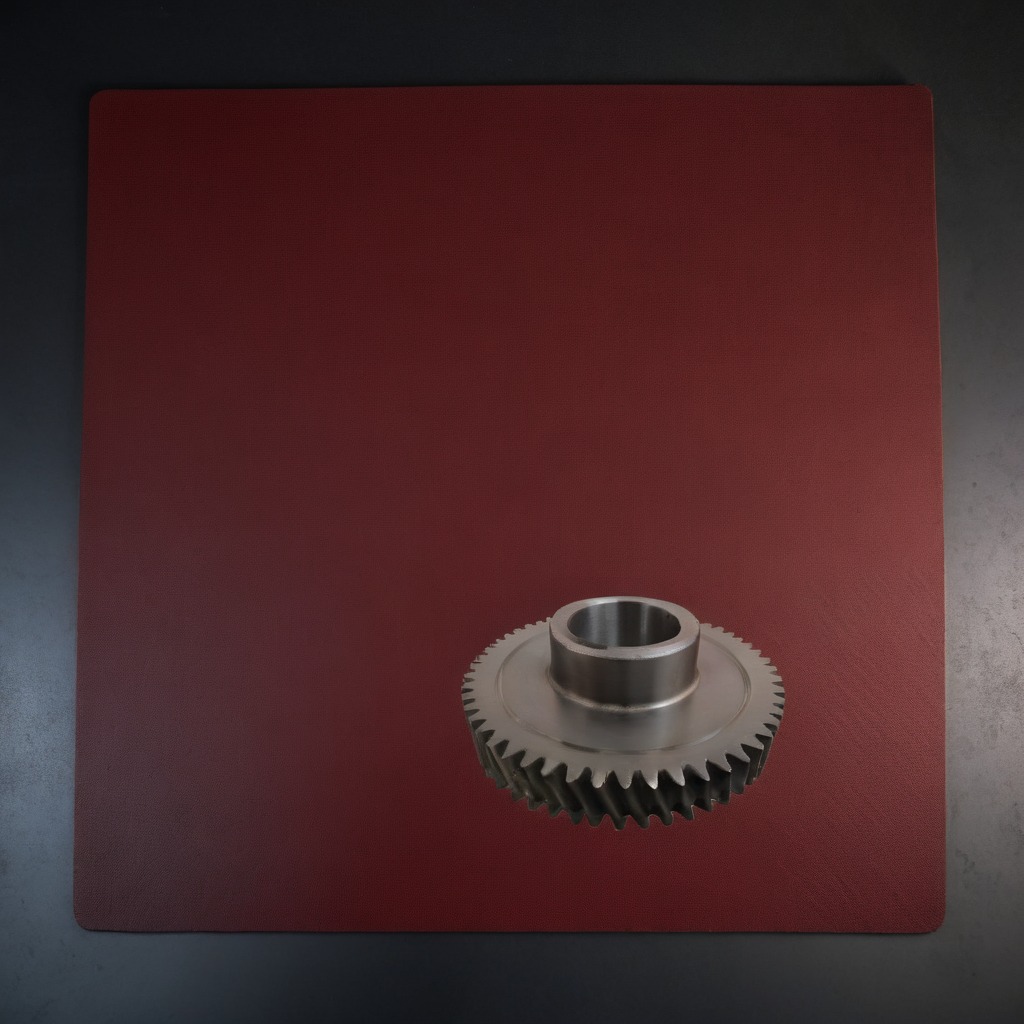
A steel gear with teeth is lying on a clean granite tabletop covered with a red rubber mat inside a workshop at night dim ambient light soft shadows worn but beneath the mat